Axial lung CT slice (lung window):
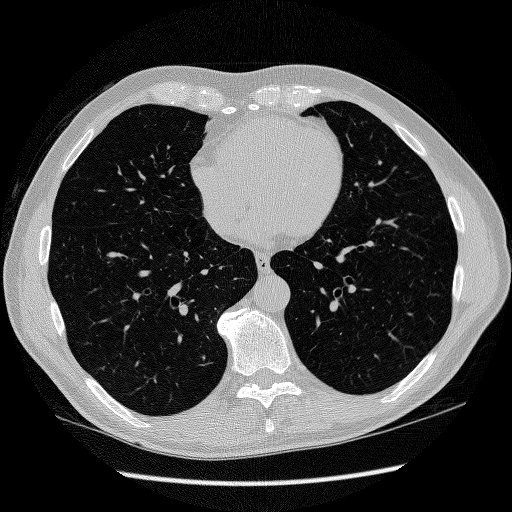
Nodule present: no